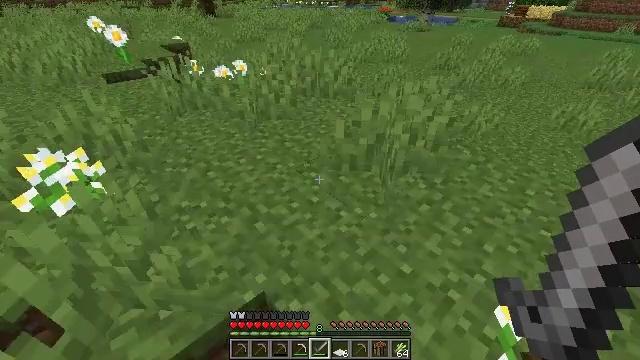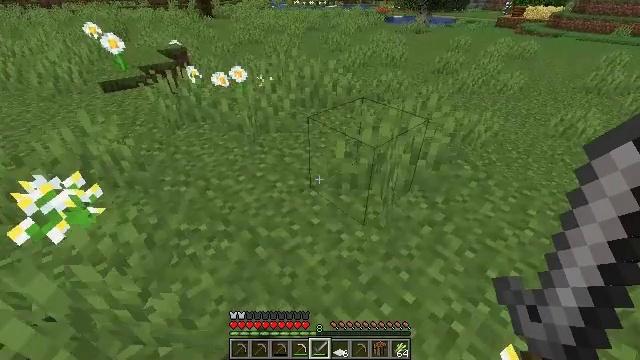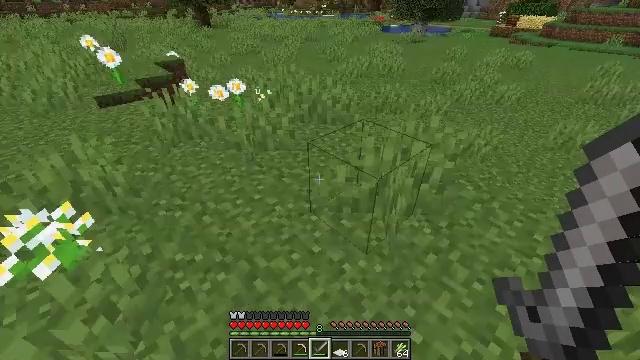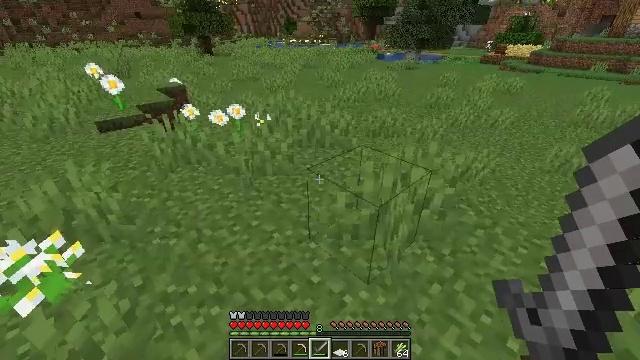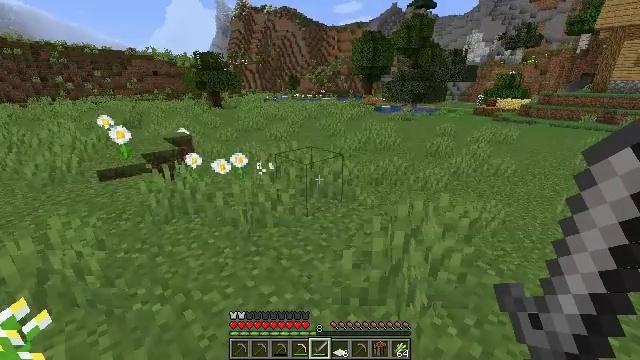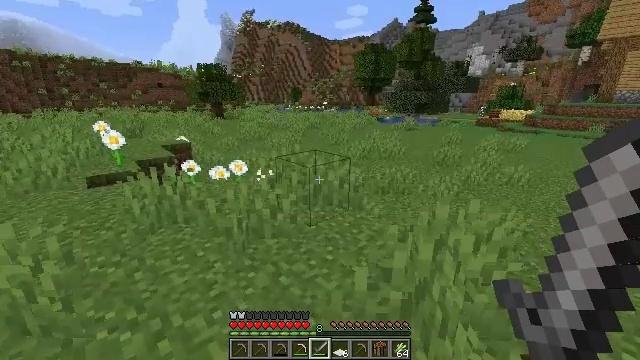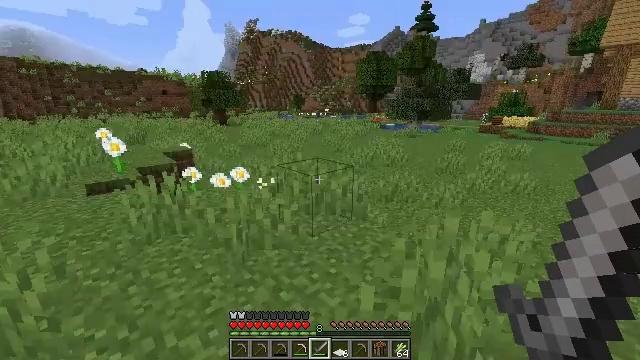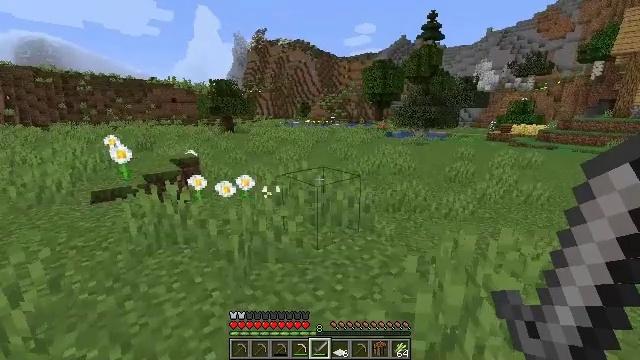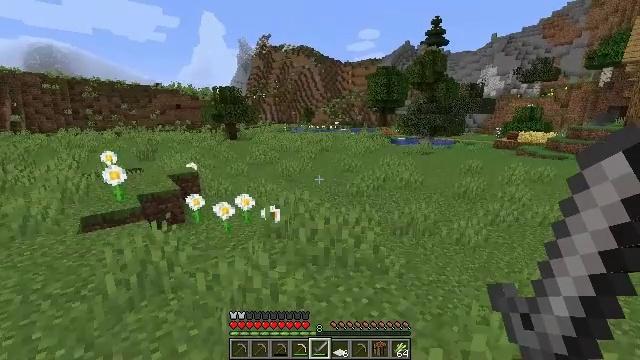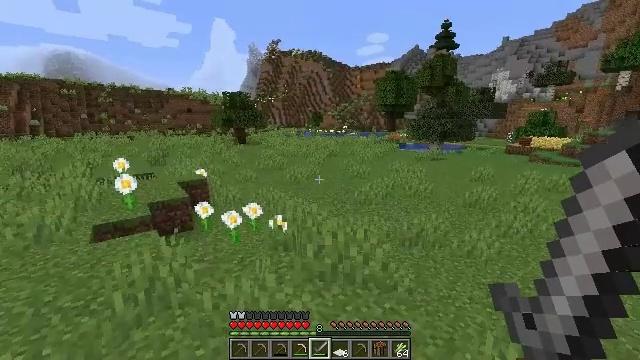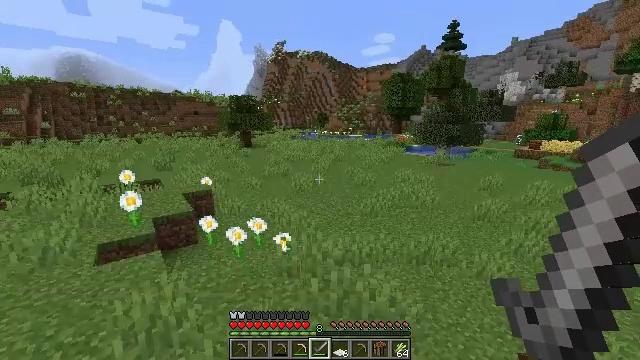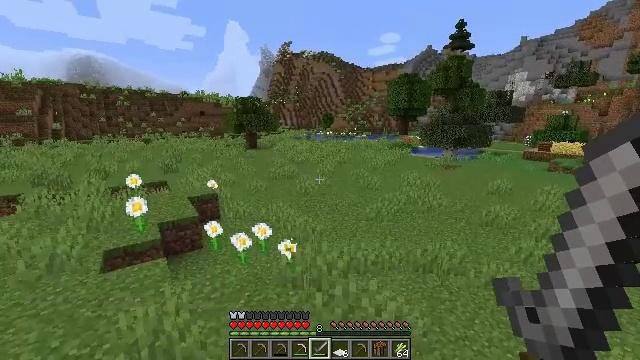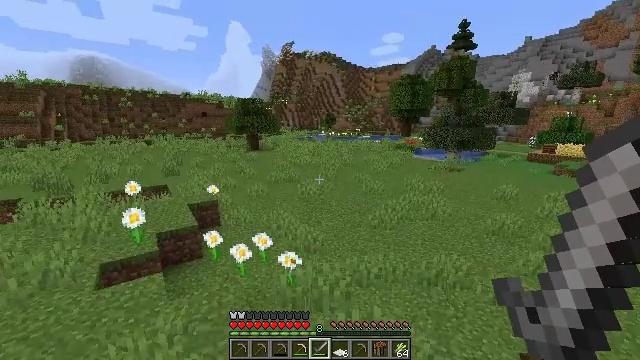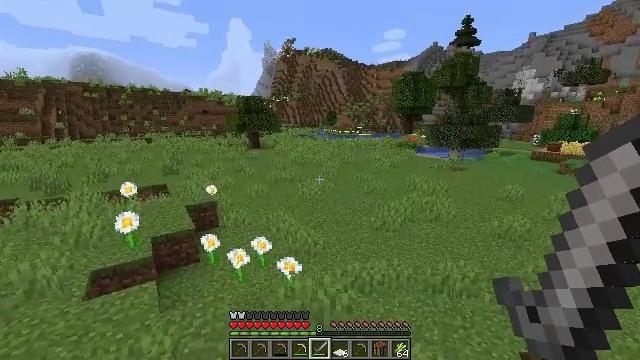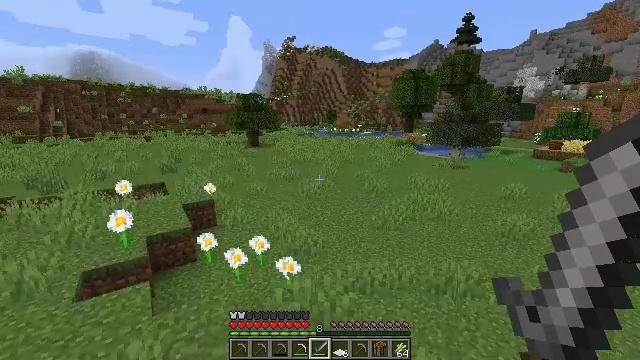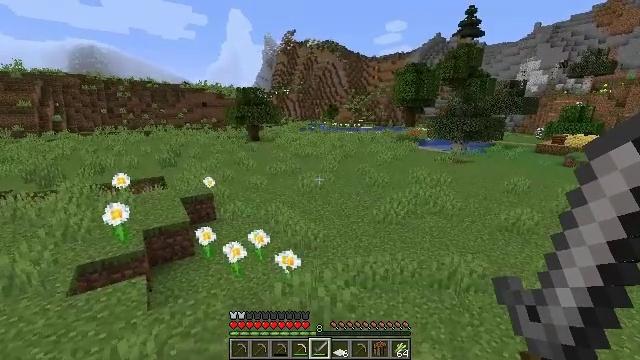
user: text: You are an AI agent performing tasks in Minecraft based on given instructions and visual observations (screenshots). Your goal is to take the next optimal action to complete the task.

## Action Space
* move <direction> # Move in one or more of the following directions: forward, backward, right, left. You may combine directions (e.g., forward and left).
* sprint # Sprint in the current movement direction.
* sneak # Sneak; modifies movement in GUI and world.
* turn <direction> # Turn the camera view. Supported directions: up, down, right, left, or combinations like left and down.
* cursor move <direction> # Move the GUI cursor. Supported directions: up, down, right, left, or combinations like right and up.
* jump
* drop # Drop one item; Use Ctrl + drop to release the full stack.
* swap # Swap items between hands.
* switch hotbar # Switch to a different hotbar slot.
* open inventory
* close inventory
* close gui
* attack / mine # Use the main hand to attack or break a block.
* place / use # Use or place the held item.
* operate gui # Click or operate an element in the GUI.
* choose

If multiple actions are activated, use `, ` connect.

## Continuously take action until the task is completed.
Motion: motion action
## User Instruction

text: Kill the chicken.
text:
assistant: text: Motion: move forward, jump
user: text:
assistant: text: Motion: move forward, turn up, jump
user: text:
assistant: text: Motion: move forward, turn up, jump
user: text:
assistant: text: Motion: move forward, turn up, jump
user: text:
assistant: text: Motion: move forward, turn up, jump
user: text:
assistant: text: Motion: move forward, turn up, jump
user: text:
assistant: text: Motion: move forward, turn left and up, jump
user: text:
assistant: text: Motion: move forward, jump
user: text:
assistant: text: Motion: move forward, turn left, jump
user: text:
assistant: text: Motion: move forward, turn left
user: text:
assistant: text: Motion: move forward, turn left
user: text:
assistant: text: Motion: move forward
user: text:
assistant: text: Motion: move forward
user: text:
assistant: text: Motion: move forward
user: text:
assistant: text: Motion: move forward, turn down
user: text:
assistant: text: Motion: move forward
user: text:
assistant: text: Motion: move forward
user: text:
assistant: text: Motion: move forward
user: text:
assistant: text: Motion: move forward, turn left
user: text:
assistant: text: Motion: move forward, turn left
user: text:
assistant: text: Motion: move forward, turn left
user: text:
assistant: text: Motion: move forward, turn left
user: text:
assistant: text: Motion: move forward, turn left
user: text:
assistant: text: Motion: move forward, turn left
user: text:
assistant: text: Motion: move forward, turn left
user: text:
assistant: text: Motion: move forward, turn left
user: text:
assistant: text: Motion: move forward, turn left
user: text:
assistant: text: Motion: move forward, turn left
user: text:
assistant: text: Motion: move forward
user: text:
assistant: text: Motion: move forward